Interaction volume radius: 10 \u00c5
Interaction volume height: 10 \u00c5
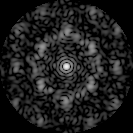
Disorder parameter: 0.6428